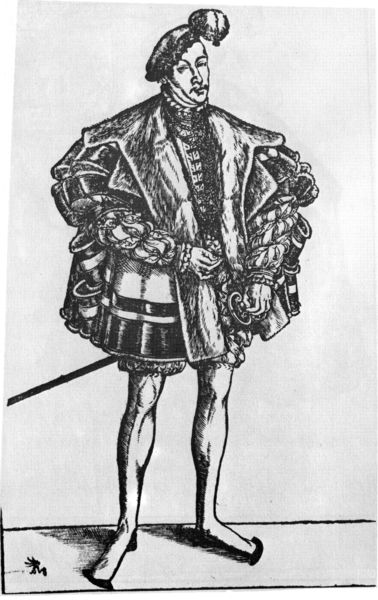
Titel: Johann Wilhelm von Sachsen-Coburg
Künstler: Lucas d.Ä. Cranach
Institution: (Seriendruck)
Schlagwörter: feder, fuß, kopf, kämpfer, mann, nackt, schatten, weiß, finger, hell, hut, mund, nase, schmuck, schwarz, skizze, stirn, zeichnung, rock, alt, bart, hemd, hose, jacke, kappe, mütze, schnurrbart, arme, augen, barock, falten, gesicht, kragen, mensch, messer, pelz, ärmel, bildnis, portrait, porträt, signatur, gewand, kostüm, mantel, stehend, adel, person, kinn, lippen, renaissance, vornehm, beine, federhut, fell, kopfbedeckung, bein, füße, schuhe, kette, grafik, weis, könig, schnurbart, streifen, strumpf, faltenwurf, knie, waden, schnauzbart, weste, strümpfe, barfuss, tusche, brett, druck, druckgraphik, schwarz weiß, radierung, stich, kupfer, schwert, säbel, uniform, soldat, waffe, holzdruck, adeliger, degen, herrscher, tasche, ritter, kurz, buchdruck, ganzfigur, barett, pelzkragen, dolch, mittelalter, strumpfhose, wams, krieger, adelig, adliger, ganzkörperporträt, florett, schlüssel, edelmann, prunk, kupferstich, schnabelschuhe, büchse, edler, junker, landsknecht, durckgraphik, ferder, füß, mjmkjmkmkjmkmkjmkjjmj, robe courtes, wamst, wattiert, aufwändig, s-w, kragen+